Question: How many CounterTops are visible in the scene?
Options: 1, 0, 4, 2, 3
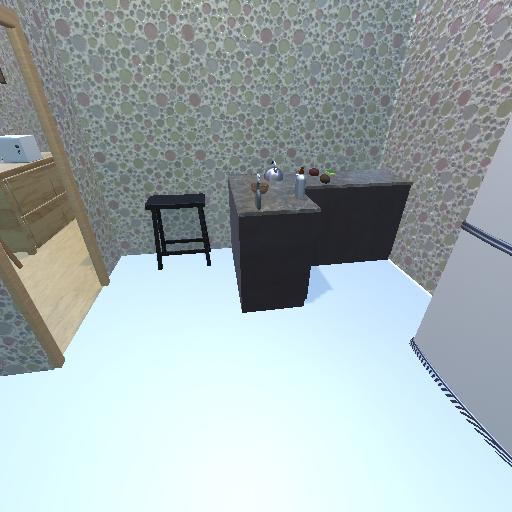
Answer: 1